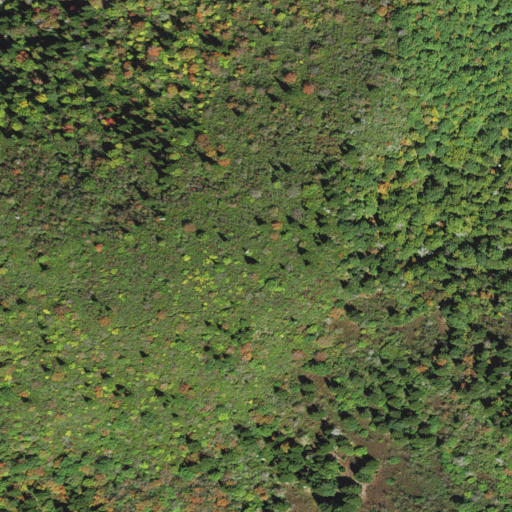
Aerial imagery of mountain in North Carolina named Dog Loser Knob containing mixed forest, deciduous forest, and evergreen forest